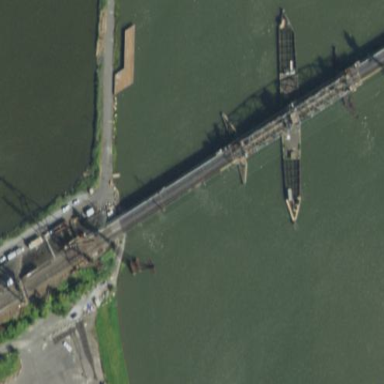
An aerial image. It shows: Truss bridge constructed as man-made structure.